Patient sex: M
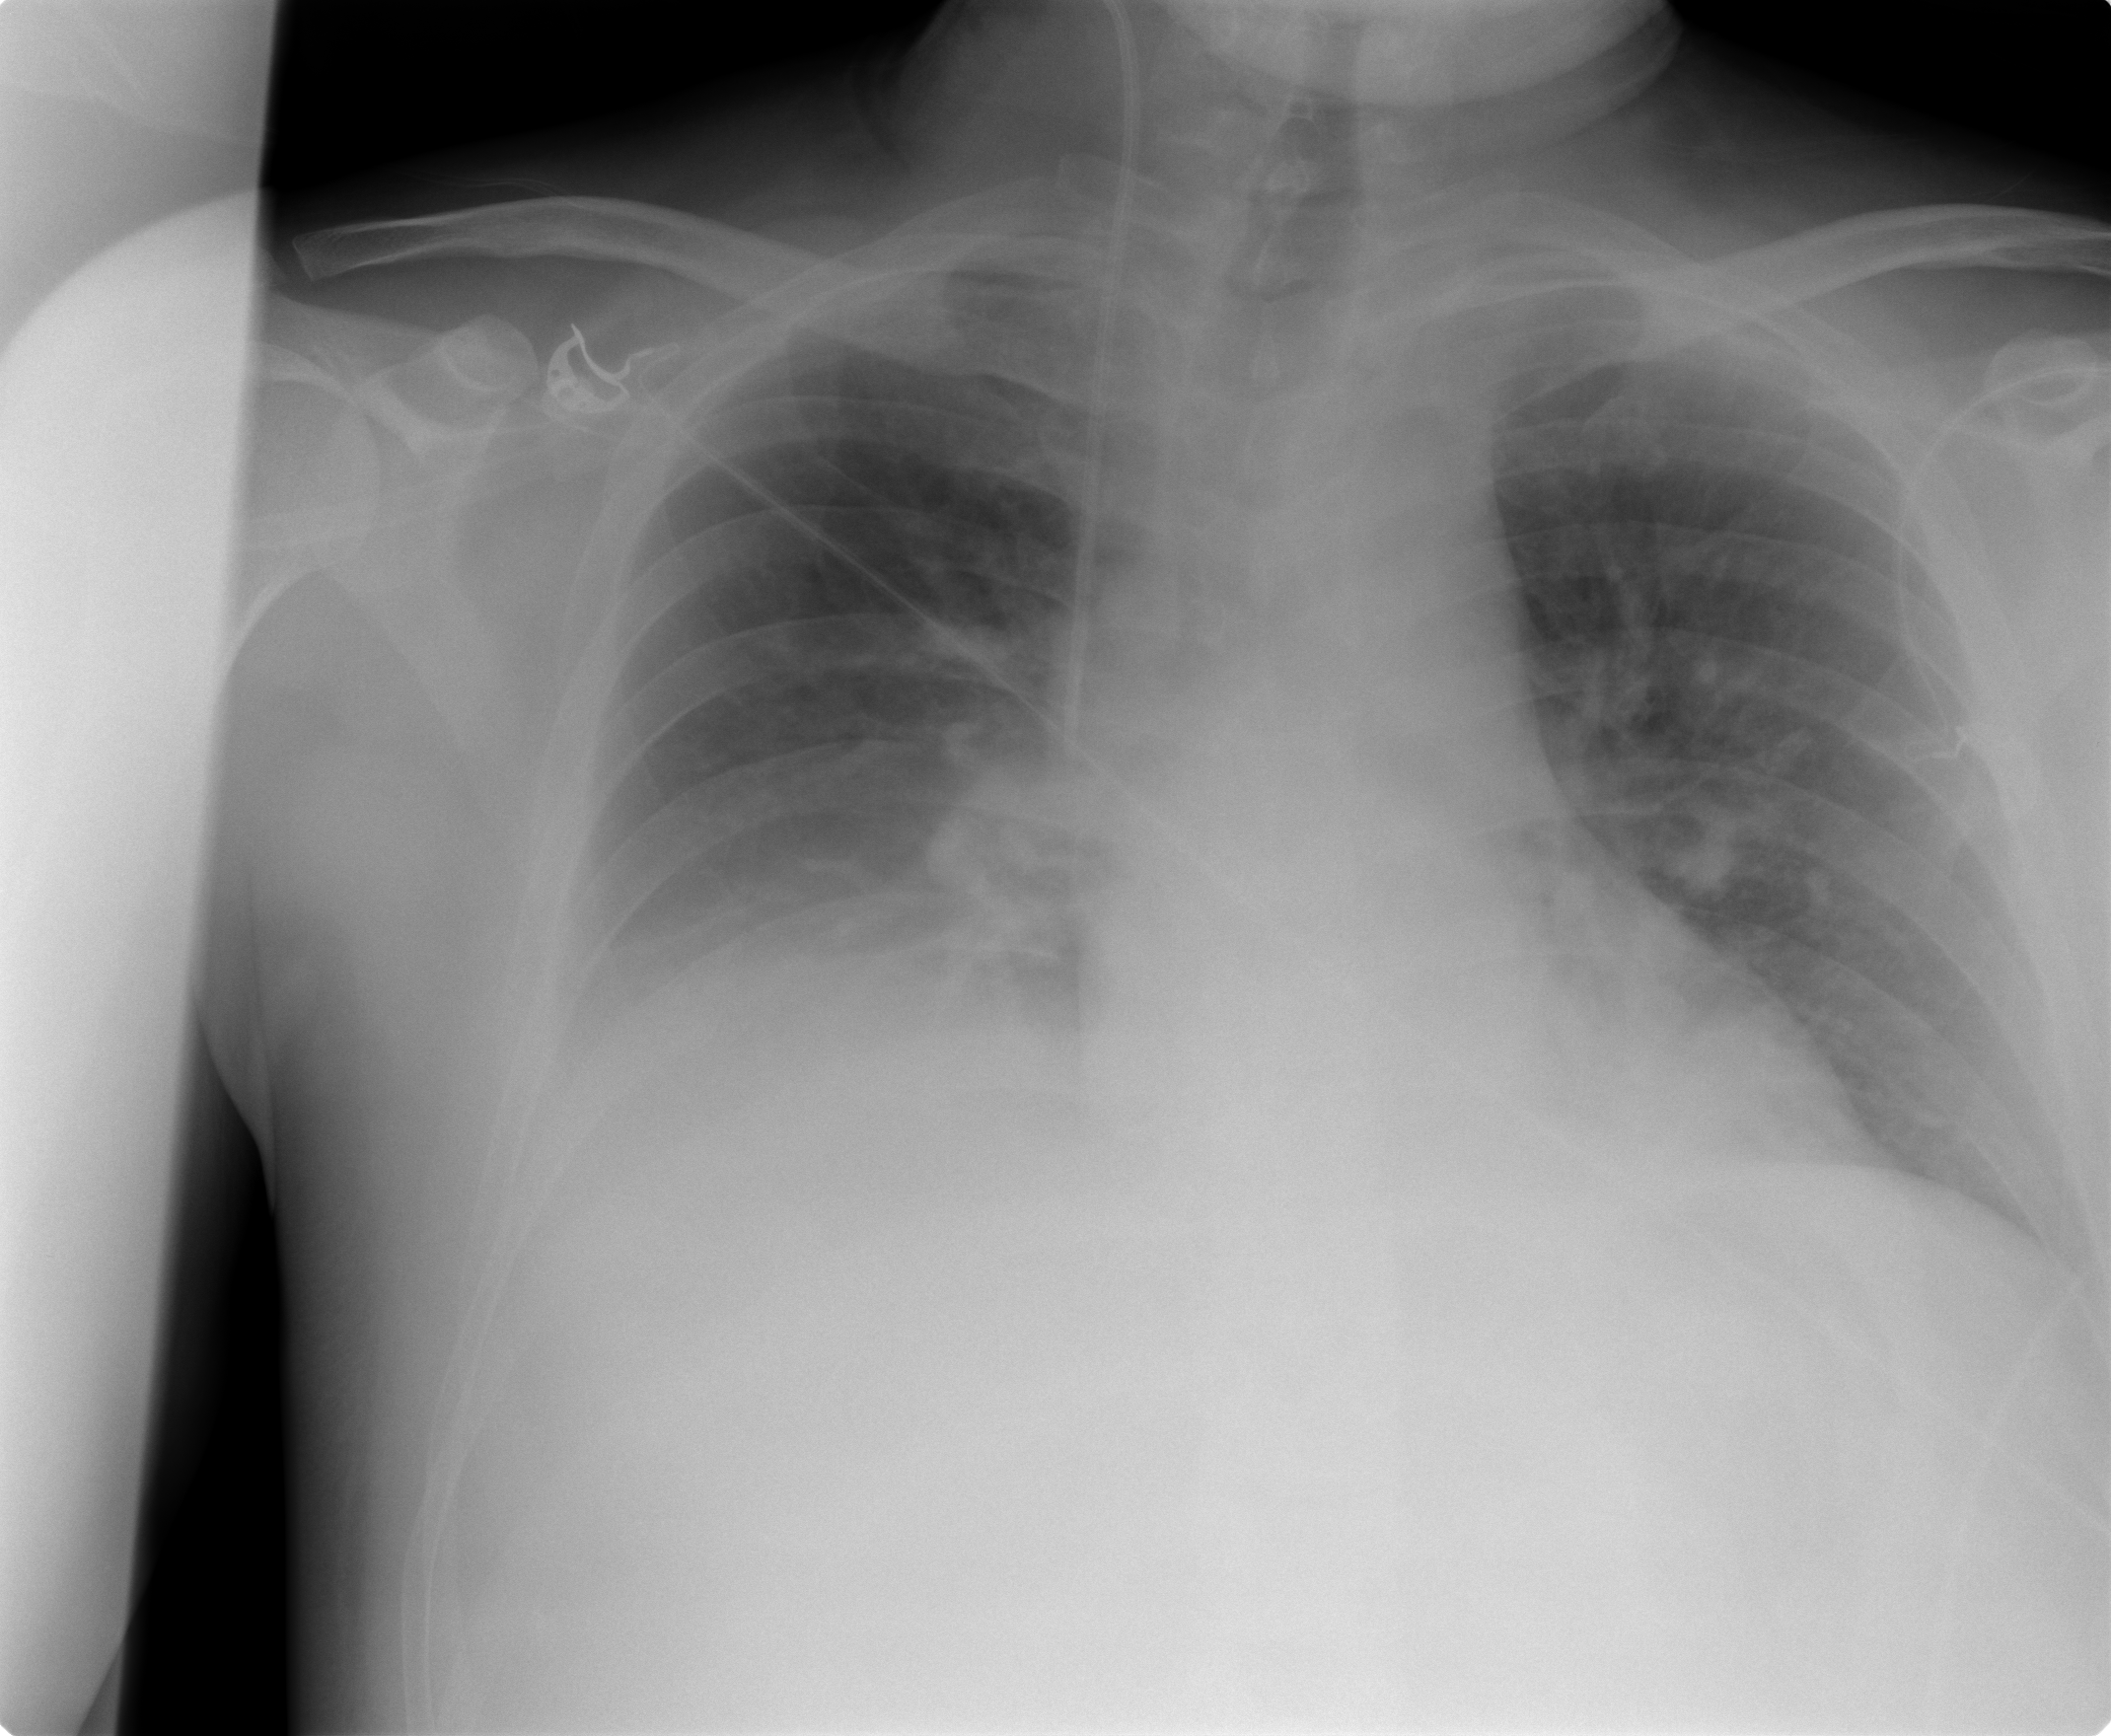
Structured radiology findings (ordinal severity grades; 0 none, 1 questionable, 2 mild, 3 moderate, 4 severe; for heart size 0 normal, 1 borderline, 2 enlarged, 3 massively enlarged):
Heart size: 0
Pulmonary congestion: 1
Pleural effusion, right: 2
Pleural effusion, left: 1
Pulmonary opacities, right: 0
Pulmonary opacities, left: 0
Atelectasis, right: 2
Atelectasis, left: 1